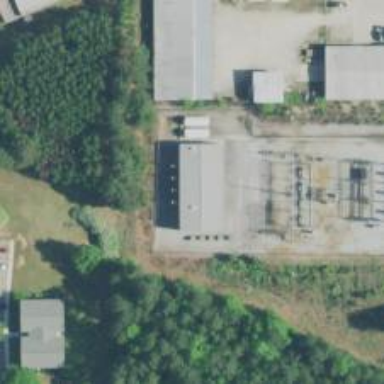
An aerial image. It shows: Generator for power supply.